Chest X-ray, AP view. Patient: 34 years old, sex M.
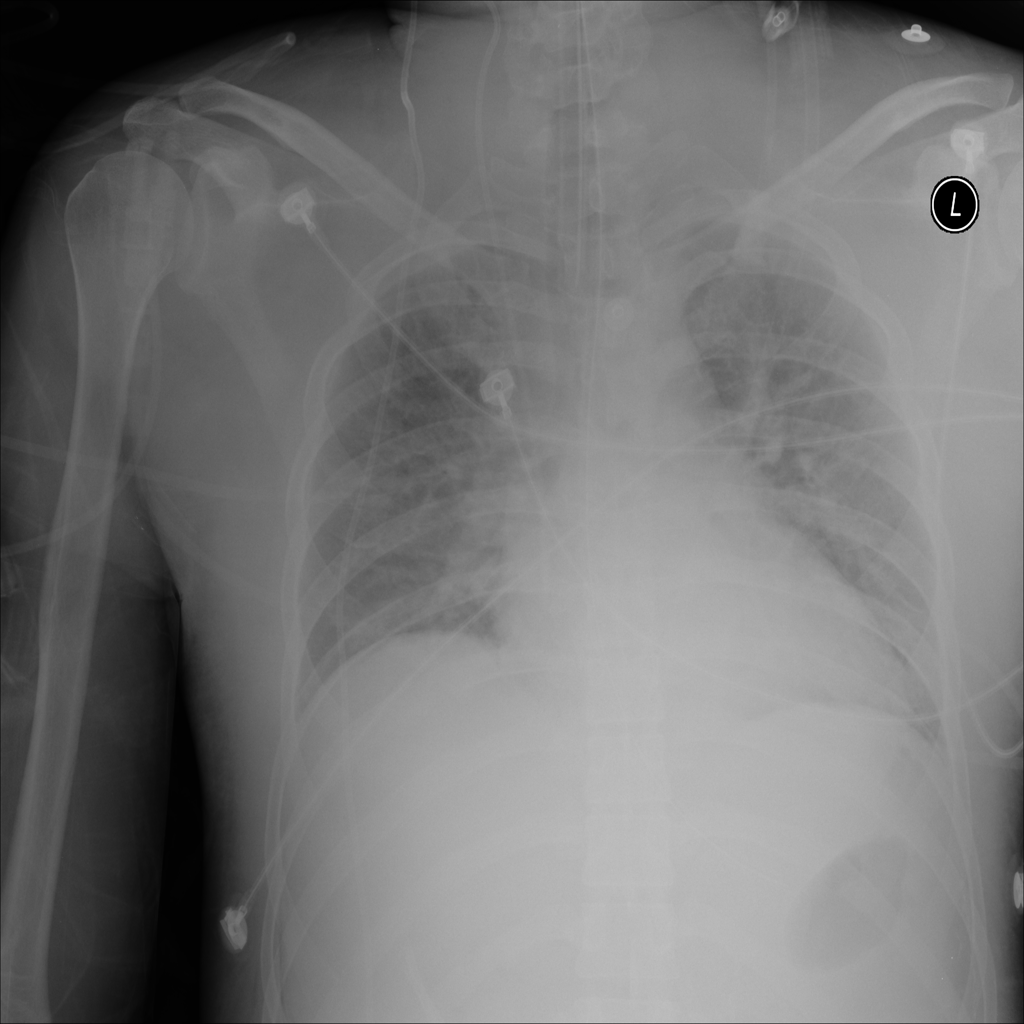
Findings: Effusion